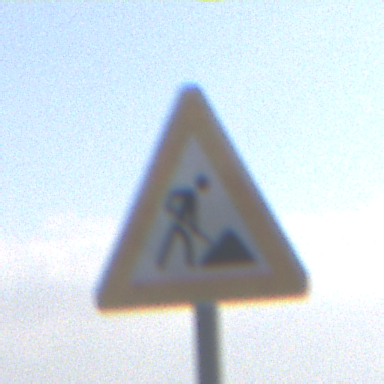
Verkehrszeichen: Arbeitsstelle
Umgebung: Outdoor, Nature
Tageszeit: Midday
Wetter: PartlyCloudy
Licht: Natural
Jahreszeit: NotSpecified
Kontrast: HighContrast